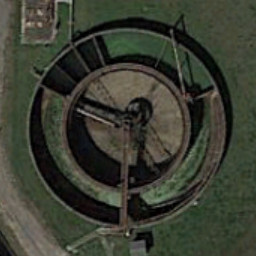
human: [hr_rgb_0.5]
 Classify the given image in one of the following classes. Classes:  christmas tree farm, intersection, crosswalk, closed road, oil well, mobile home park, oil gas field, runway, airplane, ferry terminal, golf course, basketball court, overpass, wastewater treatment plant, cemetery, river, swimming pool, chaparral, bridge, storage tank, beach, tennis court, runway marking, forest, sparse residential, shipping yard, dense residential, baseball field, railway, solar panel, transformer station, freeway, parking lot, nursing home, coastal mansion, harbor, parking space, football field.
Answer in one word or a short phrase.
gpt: wastewater treatment plant